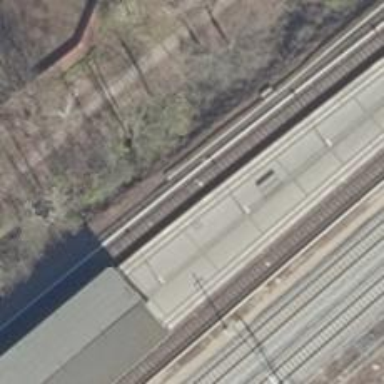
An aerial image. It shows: Railway signal.